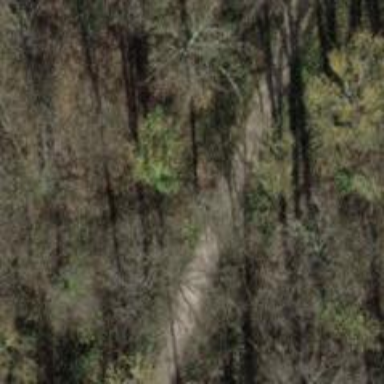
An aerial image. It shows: Unpaved path.